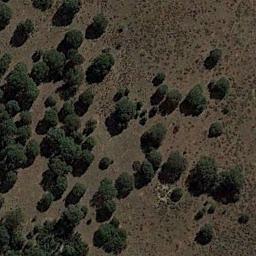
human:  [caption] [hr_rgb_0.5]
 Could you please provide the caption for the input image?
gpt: There are two trees in this desert .

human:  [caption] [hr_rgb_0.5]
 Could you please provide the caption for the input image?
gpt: Chaparral is scattered in the sand from dense to sparse .

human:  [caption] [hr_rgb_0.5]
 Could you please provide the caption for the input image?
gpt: Some disconnected green chaparrals grow on the wasteland .

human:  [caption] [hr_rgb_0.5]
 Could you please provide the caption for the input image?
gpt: The chaparral is consist of some green bushes on the desert .

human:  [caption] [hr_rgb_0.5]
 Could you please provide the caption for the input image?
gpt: The chaparral is thicker on the left than on the right .